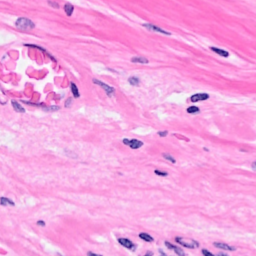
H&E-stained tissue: Breast